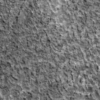
Label: not_dusty